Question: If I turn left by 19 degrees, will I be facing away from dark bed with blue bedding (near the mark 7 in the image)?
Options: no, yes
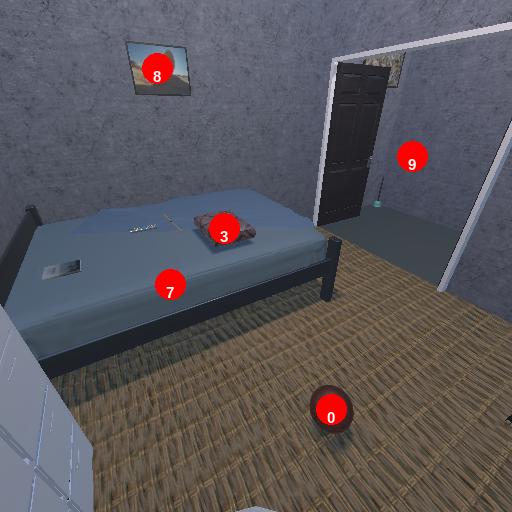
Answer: no